Question: I am looking for the code to implement share buttons for twitter, buzz and facebook with a counter like youtube have in their share option, please see the screen shot.

I've been looking over some codes but none of them does exactly what I want, either it is a bit square or it is a "like count" to facebook.
I hope one of you could help me with this.
Sincere
- Mestika
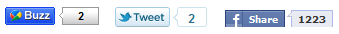
Answer: For Facebook, look here: <URL>
For Twitter API, look here: <URL>
And, for Google Buzz: <URL>